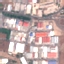
Land use / land cover: Industrial